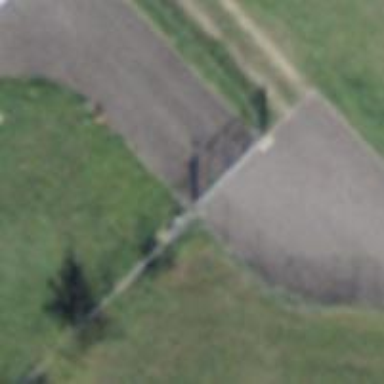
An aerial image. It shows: Gate.